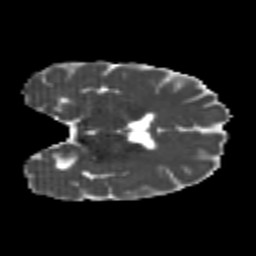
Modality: MD
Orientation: coronal
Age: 20
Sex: female
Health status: healthy
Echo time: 0.074 s